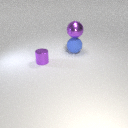
large blue rubber sphere behind small purple metal cylinder